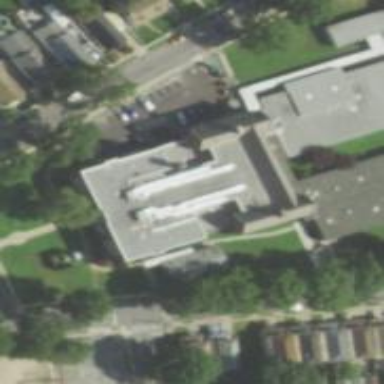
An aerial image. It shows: School.